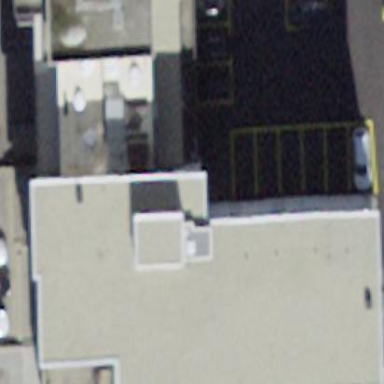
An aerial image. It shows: Commercial building.